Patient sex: M
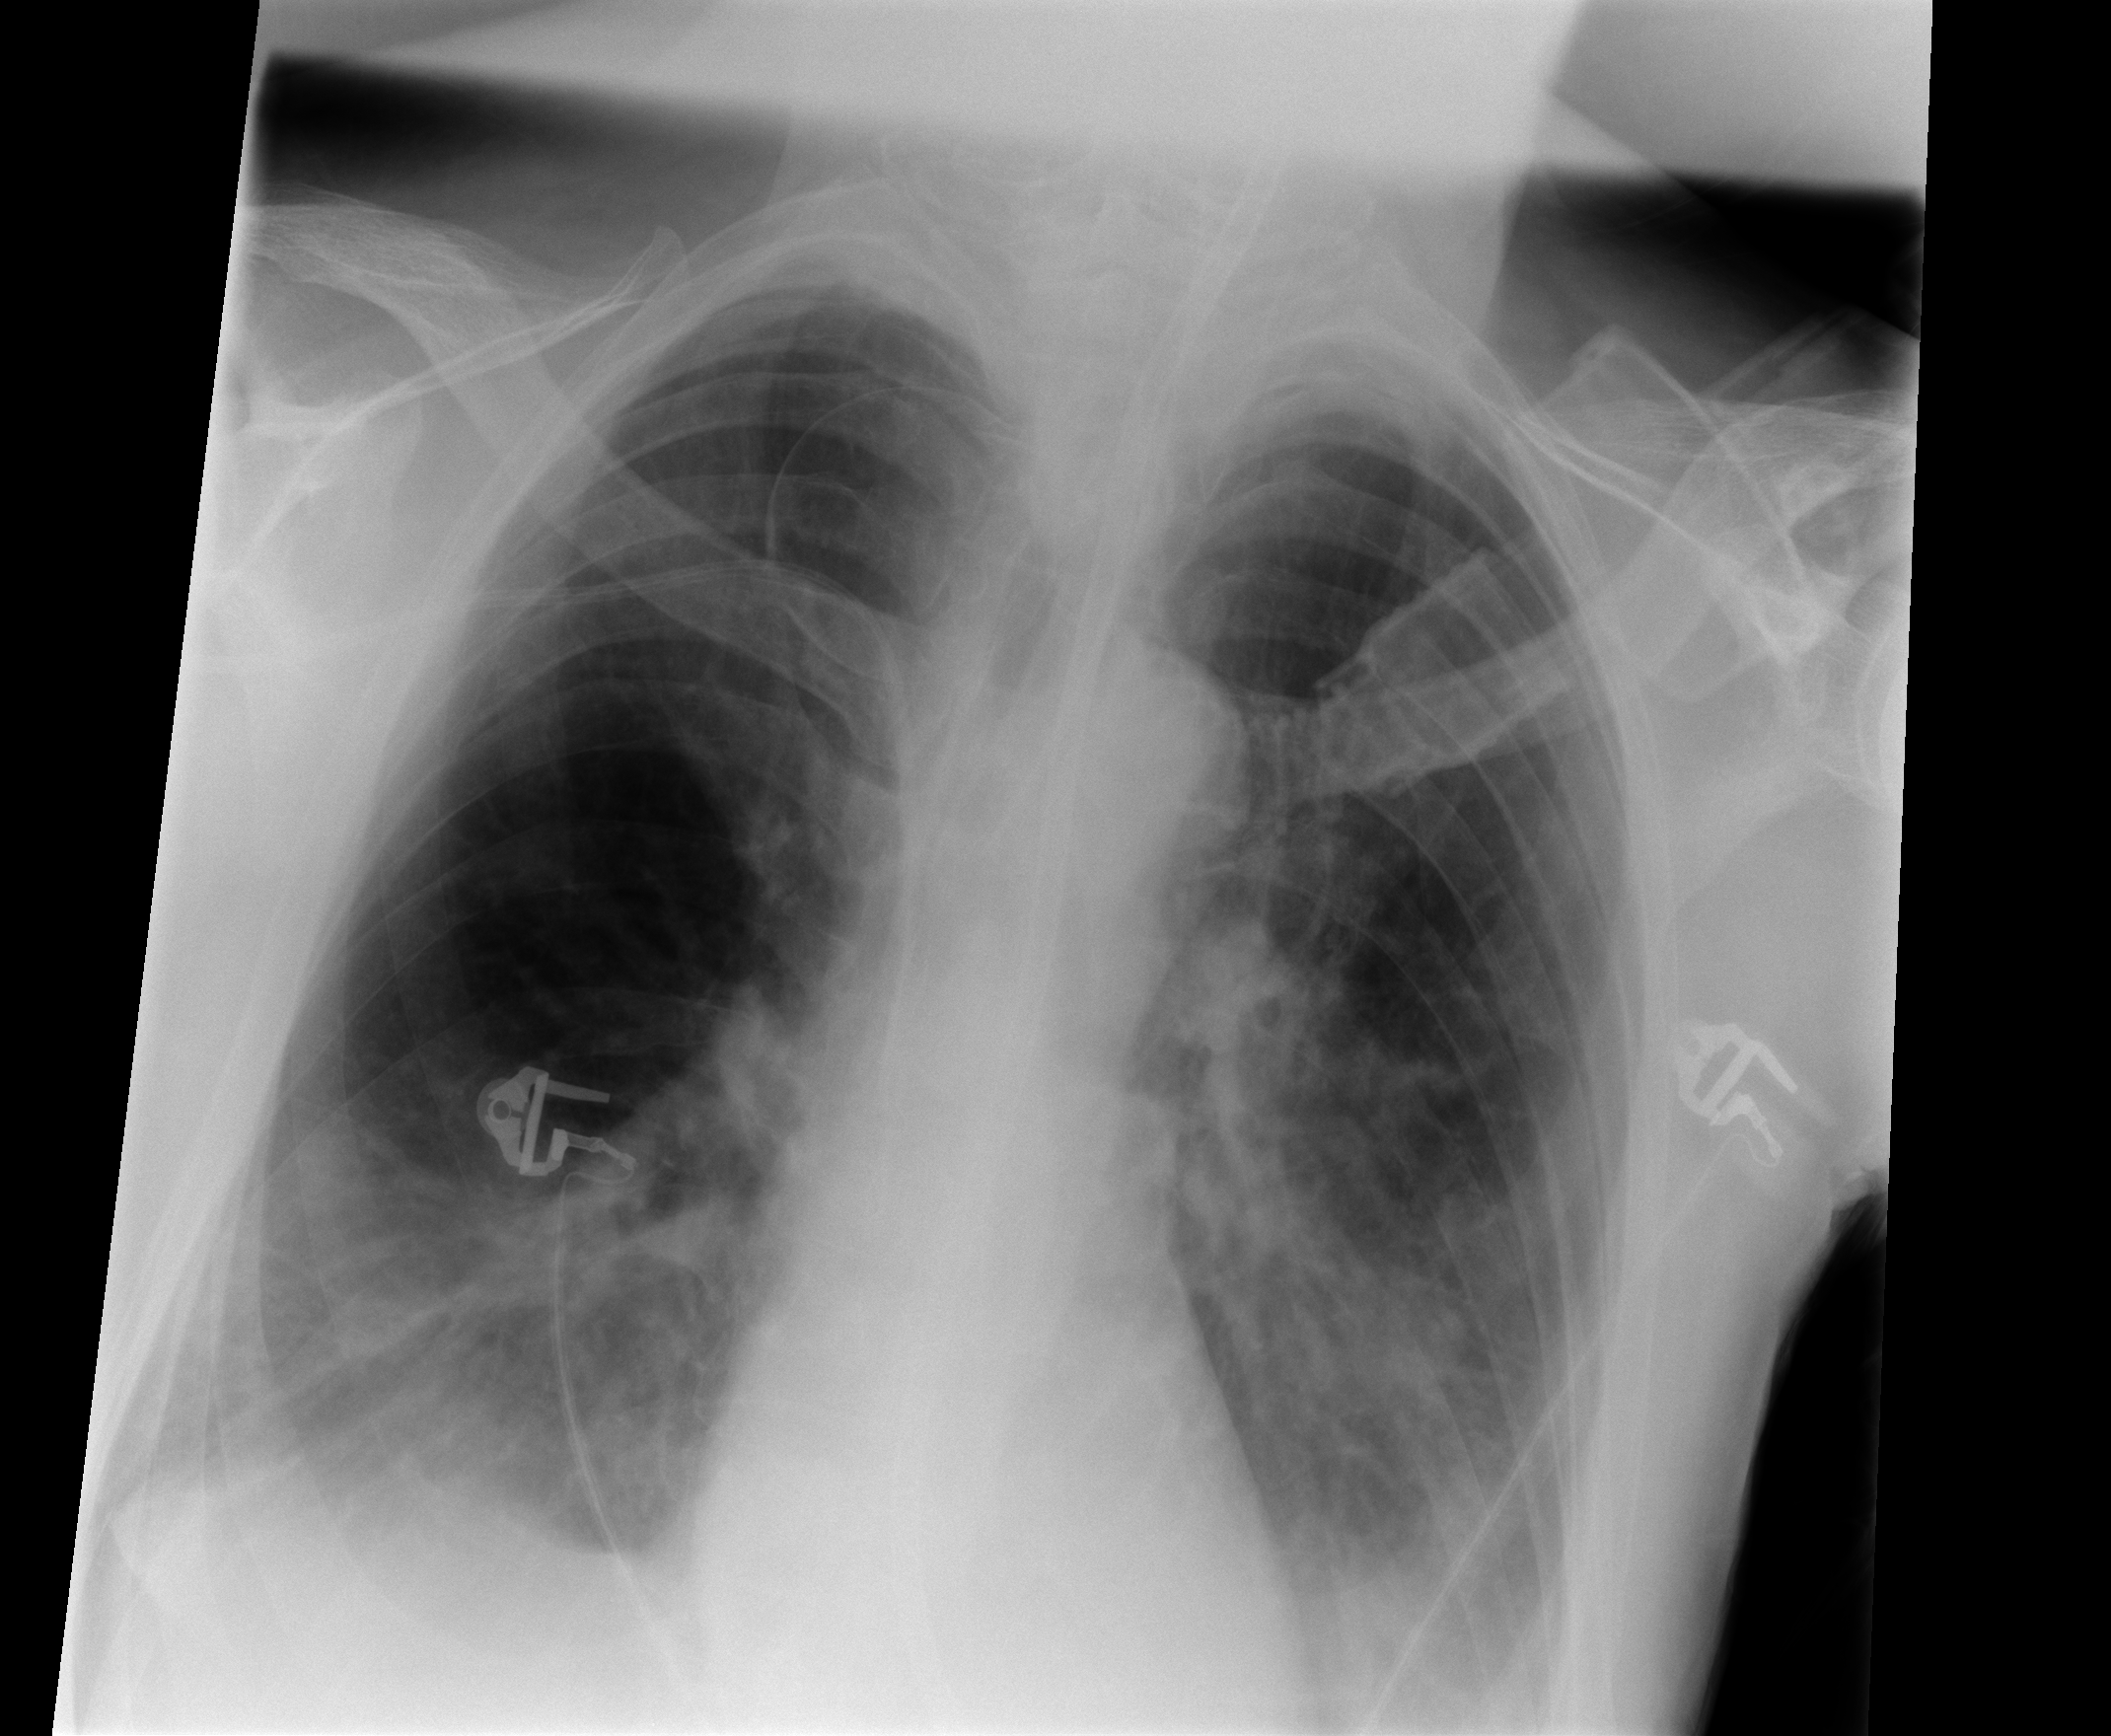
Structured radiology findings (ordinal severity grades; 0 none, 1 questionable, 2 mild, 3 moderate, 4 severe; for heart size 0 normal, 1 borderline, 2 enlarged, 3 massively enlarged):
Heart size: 0
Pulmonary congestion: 0
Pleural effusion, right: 2
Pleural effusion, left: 2
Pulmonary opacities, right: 0
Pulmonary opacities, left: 2
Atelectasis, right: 2
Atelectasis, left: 2